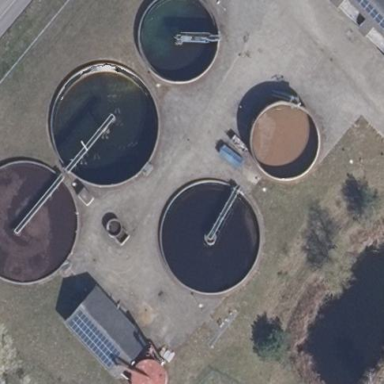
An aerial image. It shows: Body of wastewater.